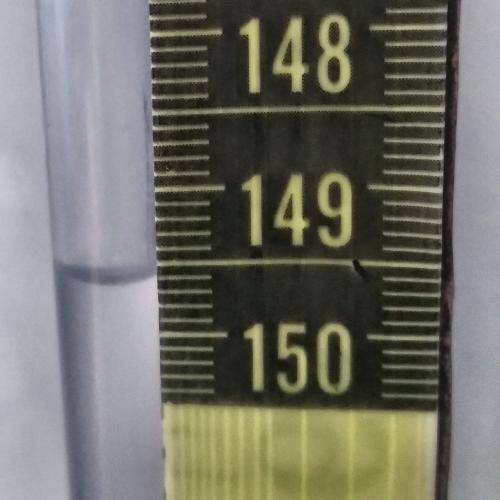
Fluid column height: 149.6 cm